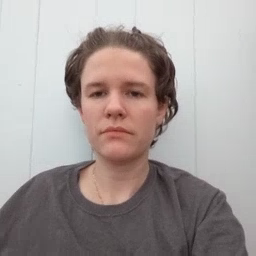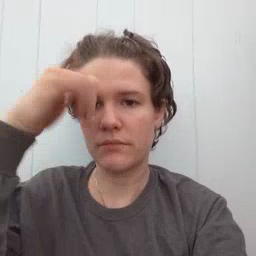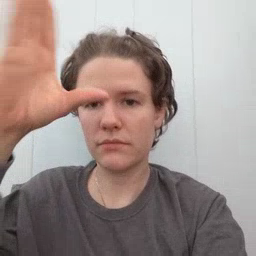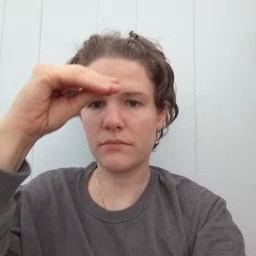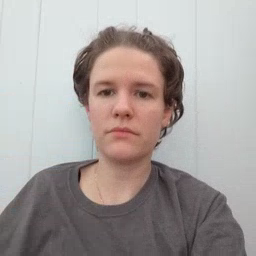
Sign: cowboy